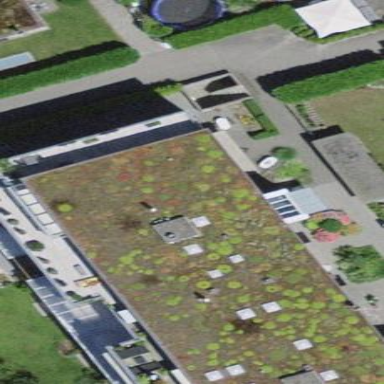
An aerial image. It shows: Apartment building with flat roof.